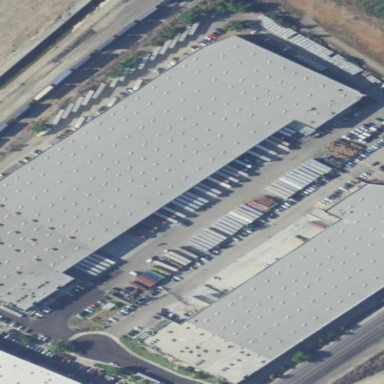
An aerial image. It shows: Warehouse.